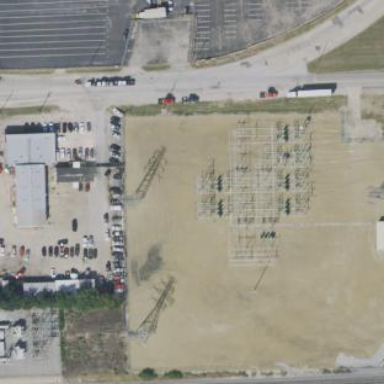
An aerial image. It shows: Outdoor distribution power substation.